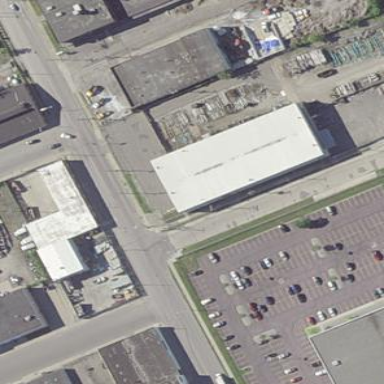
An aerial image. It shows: Industrial building.